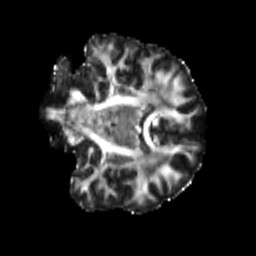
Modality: FA
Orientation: coronal
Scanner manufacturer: siemens
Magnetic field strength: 3 T
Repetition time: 4 s
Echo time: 0.0594 s